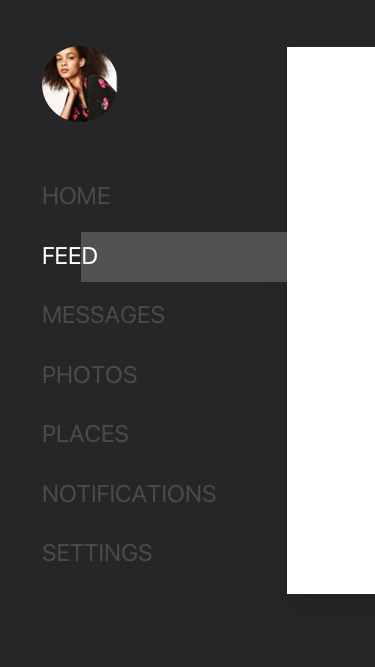
Text in this UI design:
Photos
Places
Notifications
Settings
Messages
Feed
Home